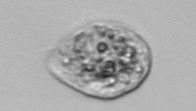
Label: Amoeba